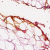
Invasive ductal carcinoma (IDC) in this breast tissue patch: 0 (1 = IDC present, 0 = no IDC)